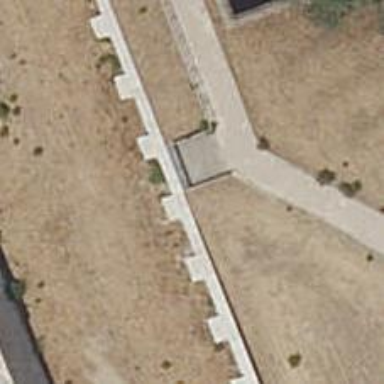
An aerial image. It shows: Chain link fence.